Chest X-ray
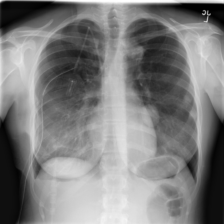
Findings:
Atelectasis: negative
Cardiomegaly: negative
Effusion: negative
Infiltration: negative
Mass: negative
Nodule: negative
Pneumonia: negative
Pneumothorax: negative
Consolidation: negative
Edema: negative
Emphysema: negative
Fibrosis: negative
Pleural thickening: negative
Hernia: negative